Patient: sex F, age 46
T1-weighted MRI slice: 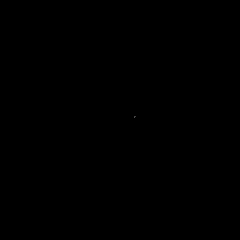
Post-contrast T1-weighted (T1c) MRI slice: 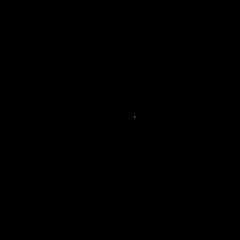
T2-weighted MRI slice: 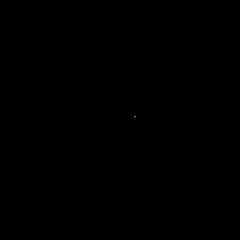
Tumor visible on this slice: no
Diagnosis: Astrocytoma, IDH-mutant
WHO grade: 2